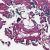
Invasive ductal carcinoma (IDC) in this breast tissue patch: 0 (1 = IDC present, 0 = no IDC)